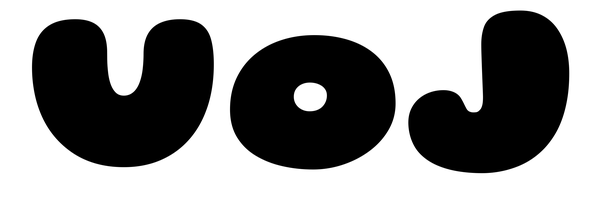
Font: Gluten_Black